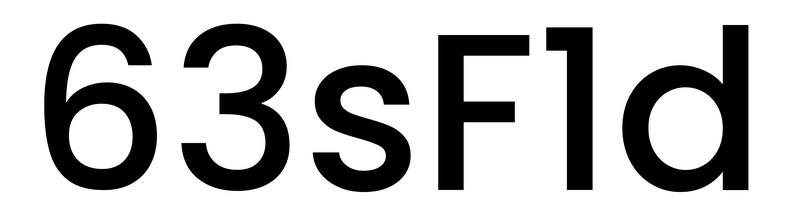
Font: Poppins-Medium